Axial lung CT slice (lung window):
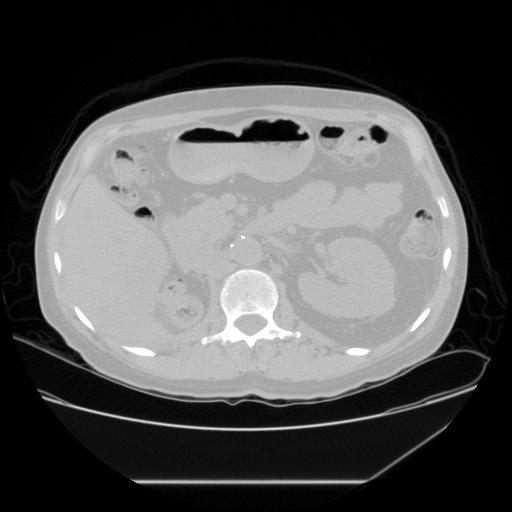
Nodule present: no